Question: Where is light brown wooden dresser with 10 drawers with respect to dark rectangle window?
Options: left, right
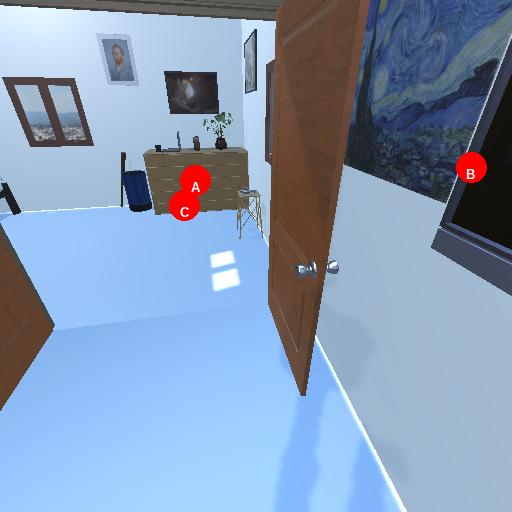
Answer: left